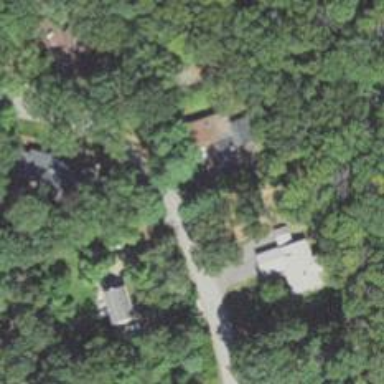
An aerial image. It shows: Residential driveway serving as service road.